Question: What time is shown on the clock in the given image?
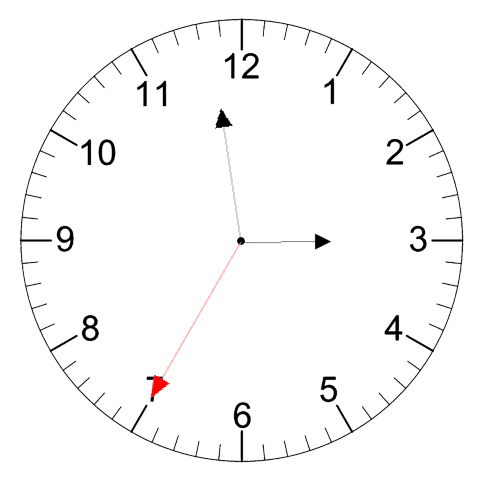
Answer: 02:58:35